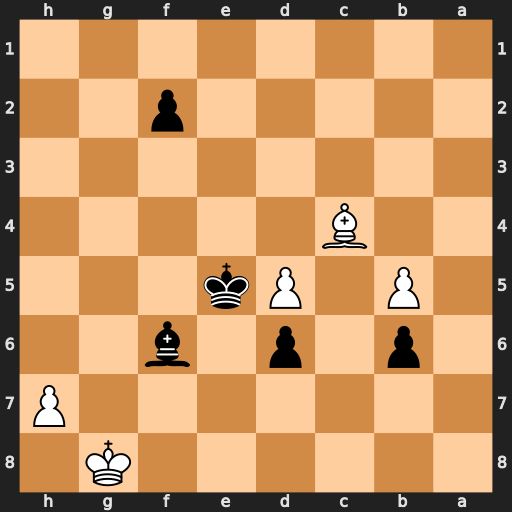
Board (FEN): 6K1/7P/1p1p1b2/1P1Pk3/2B5/8/5p2/8
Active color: b
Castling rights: -
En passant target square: -
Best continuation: Kd4 Be2 Kxd5